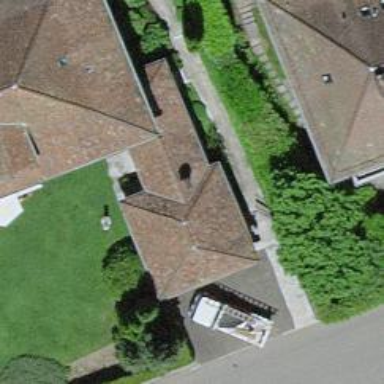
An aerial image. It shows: Garage.